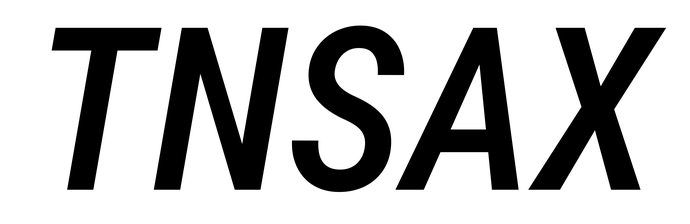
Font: Roboto-Italic_Condensed_Medium_Italic